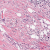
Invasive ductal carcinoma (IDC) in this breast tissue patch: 0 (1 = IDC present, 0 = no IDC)